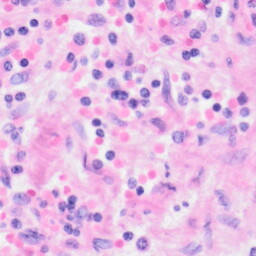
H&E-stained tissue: Kidney